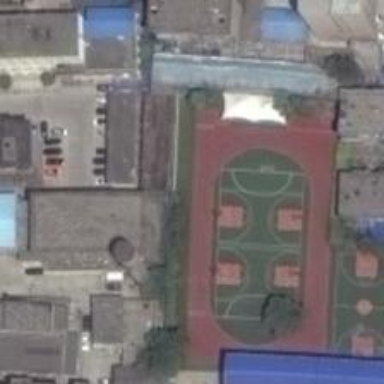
This irregular area contains several basketball courts and differents kinds of buildings .